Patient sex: M
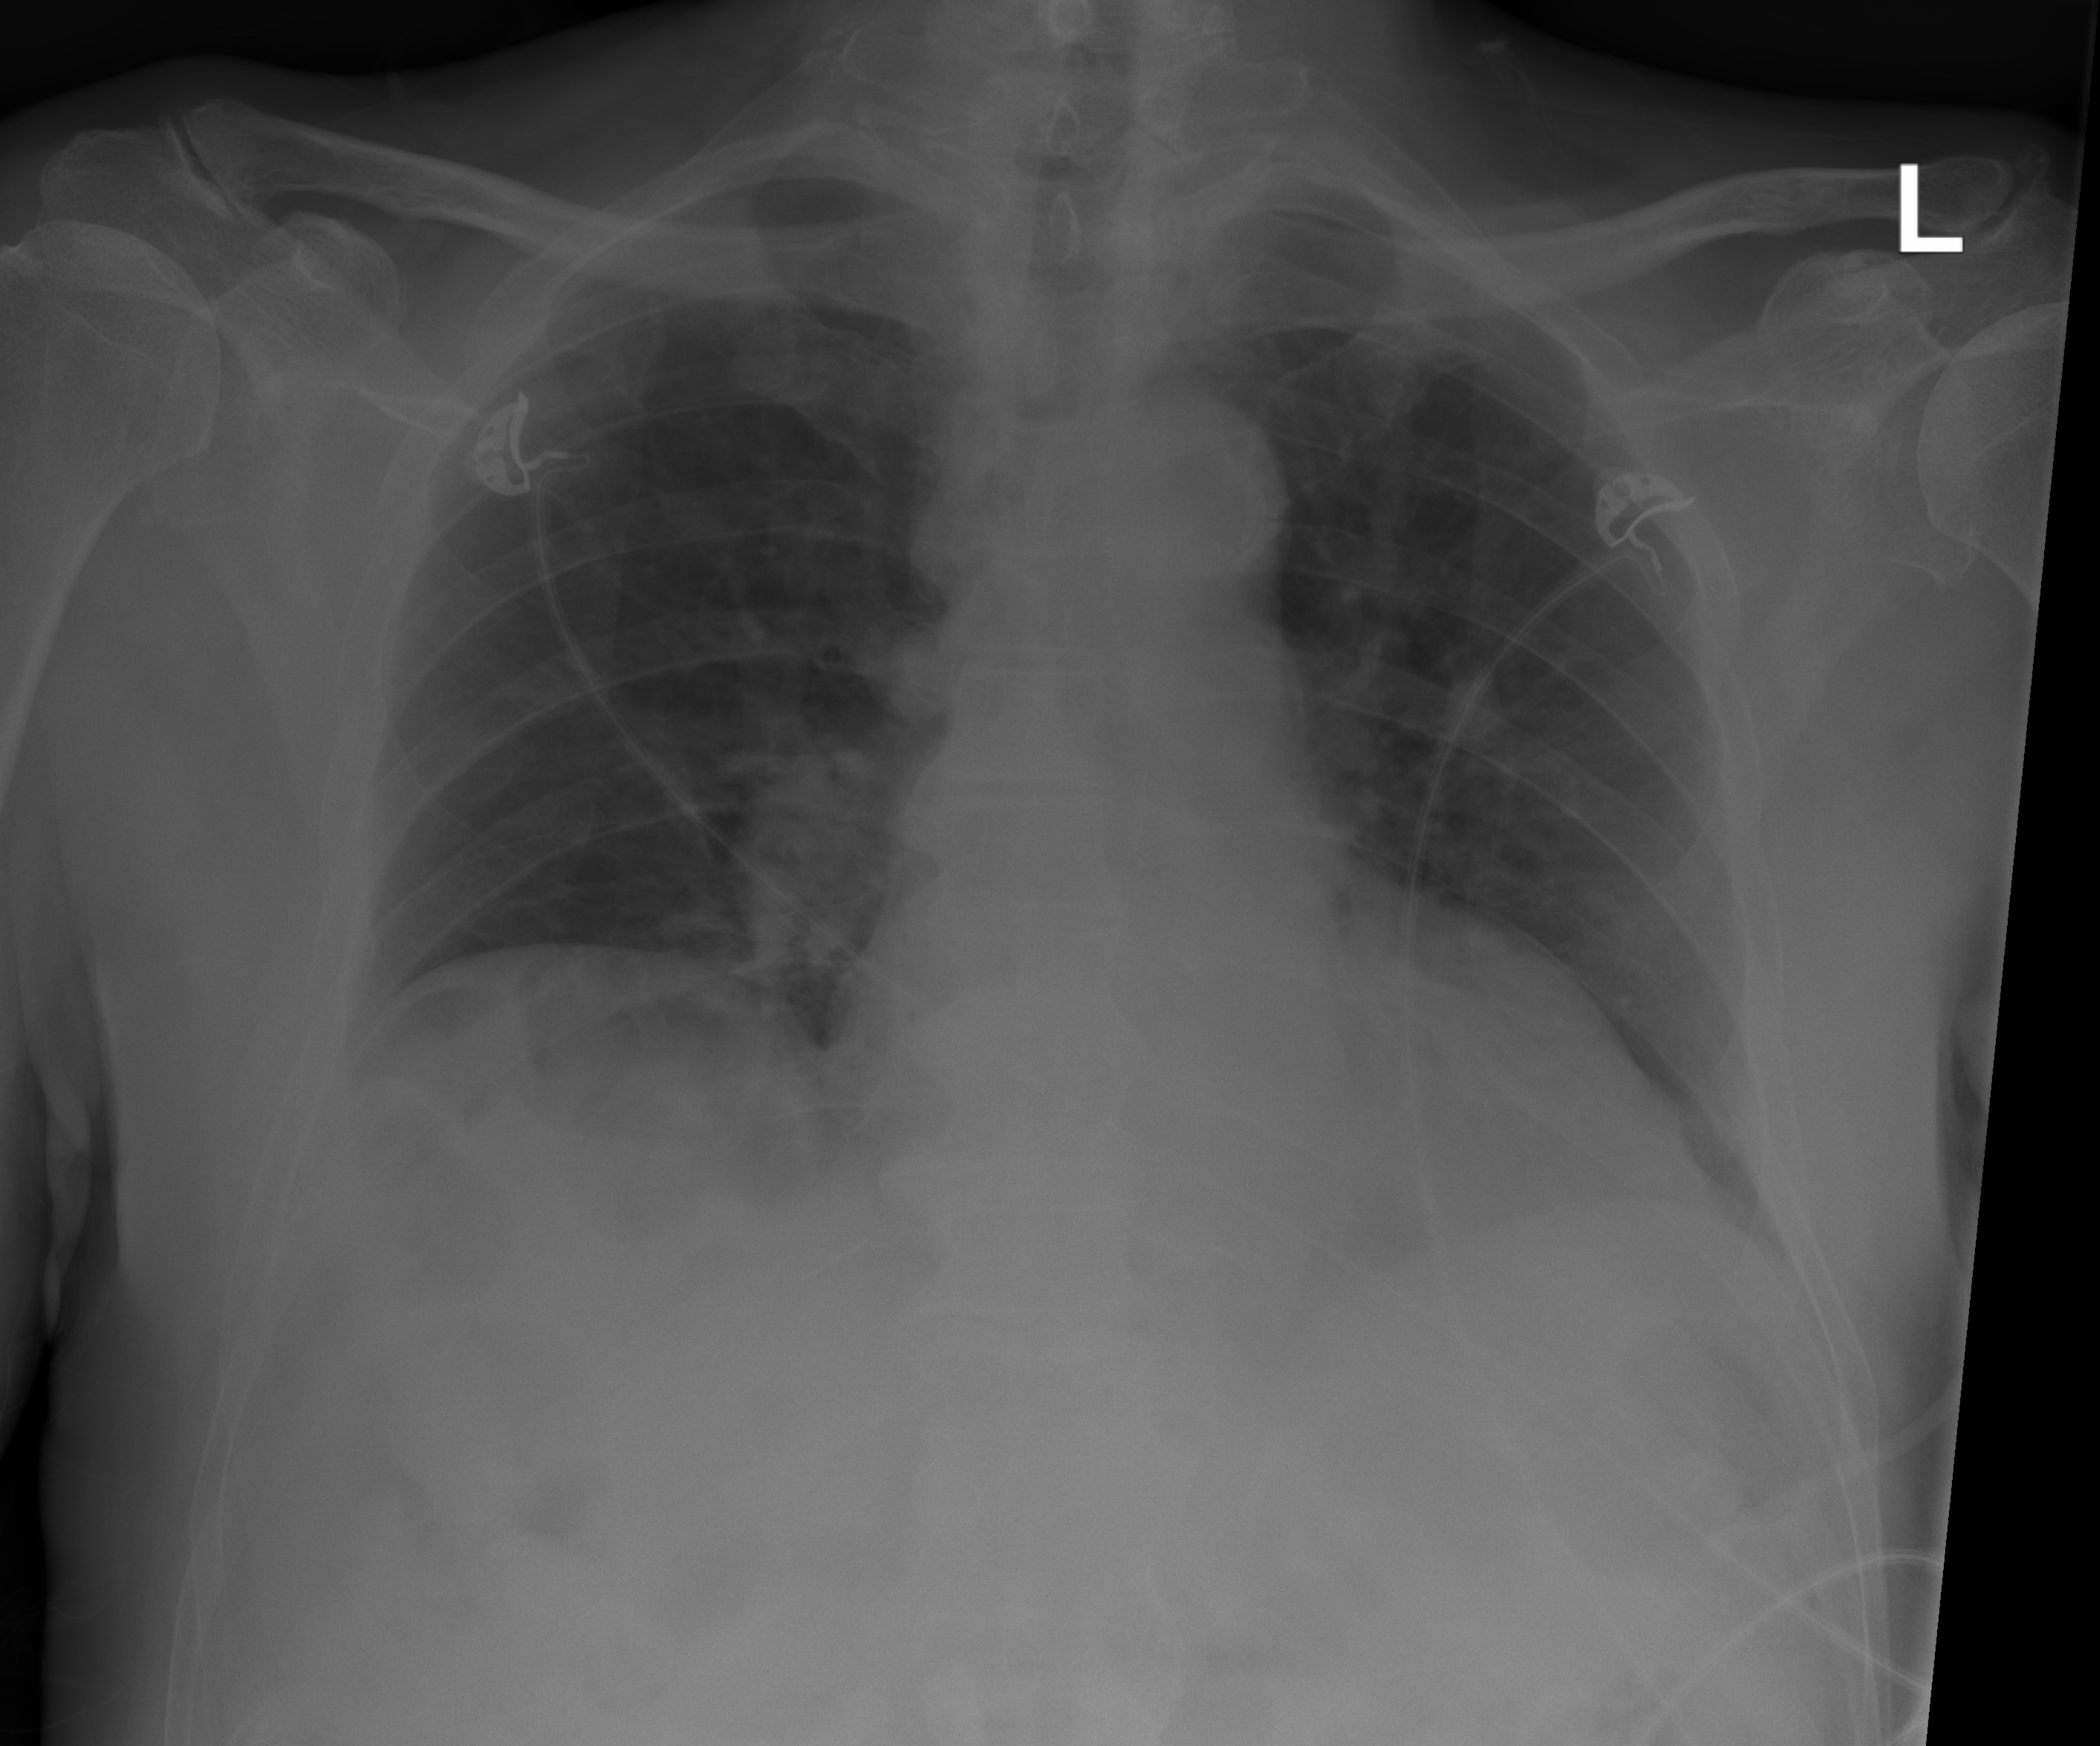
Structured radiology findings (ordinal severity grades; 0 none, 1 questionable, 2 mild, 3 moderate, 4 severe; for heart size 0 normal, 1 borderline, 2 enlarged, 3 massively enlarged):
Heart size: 2
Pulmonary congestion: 0
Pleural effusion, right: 0
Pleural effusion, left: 0
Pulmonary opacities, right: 2
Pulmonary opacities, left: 0
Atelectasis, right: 2
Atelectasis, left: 0